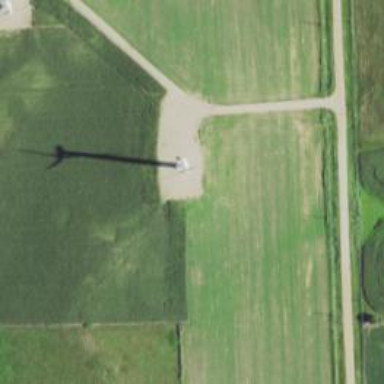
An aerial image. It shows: Horizontal axis wind turbine generating power from wind.